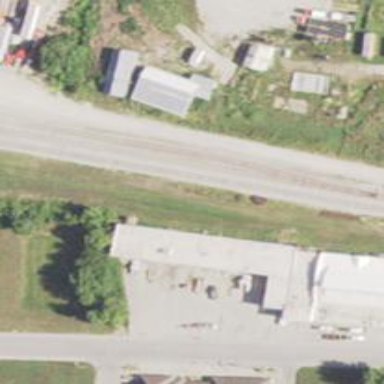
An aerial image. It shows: Railway siding for service.